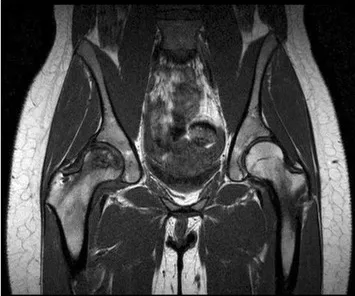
This coronal T1-weighted image shows progression of AVN with necrosis, flattening of the right femoral head, and post decompression evidence in the femoral neck. There is also edema, which corresponds to the increasing pain the patient was experiencing at this time. There are obvious differences between the left and right femoral heads.
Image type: radiology (mri)